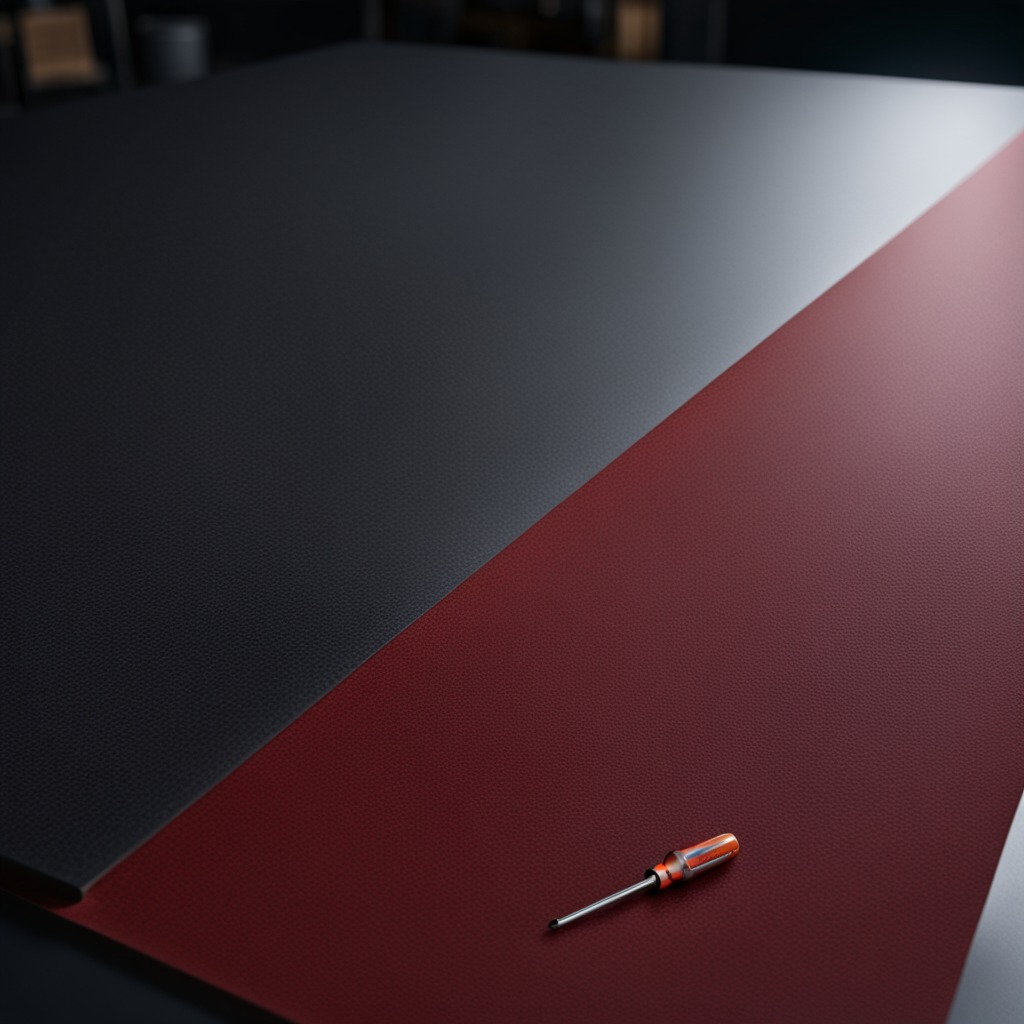
A screwdriver lies on a clean granite tabletop covered with a red rubber mat inside a workshop at night dim ambient light soft shadows worn but beneath the mat